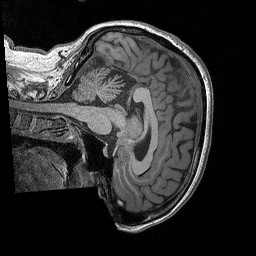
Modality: T1w
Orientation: sagittal
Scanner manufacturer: siemens
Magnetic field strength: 3 T
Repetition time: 2.3 s
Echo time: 0.00298 s